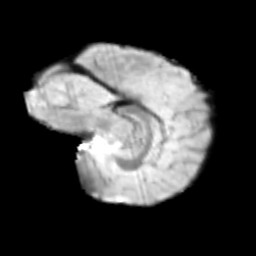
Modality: T2w
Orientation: sagittal
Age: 10
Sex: female
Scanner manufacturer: siemens
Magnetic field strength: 3 T
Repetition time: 3.8 s
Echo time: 0.07 s